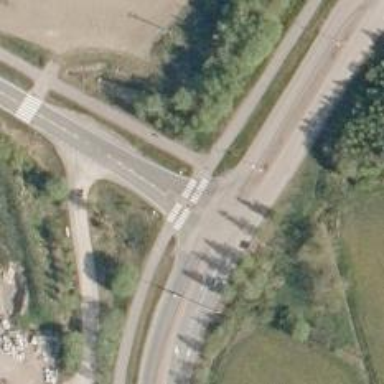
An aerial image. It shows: Island crossing on the road.